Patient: sex M, age 43
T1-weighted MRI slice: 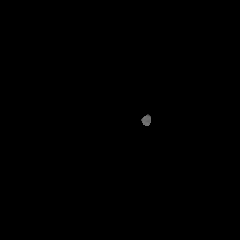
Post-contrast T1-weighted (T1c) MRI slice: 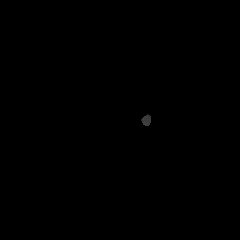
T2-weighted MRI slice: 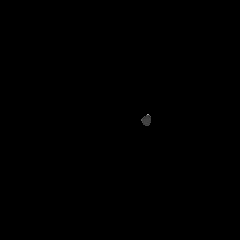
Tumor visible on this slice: no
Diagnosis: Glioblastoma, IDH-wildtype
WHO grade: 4